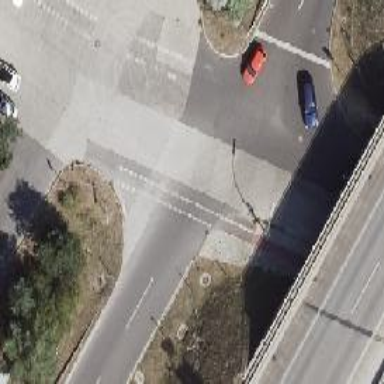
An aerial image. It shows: Service road with concrete surface and designated lane for cyclists on both sides.